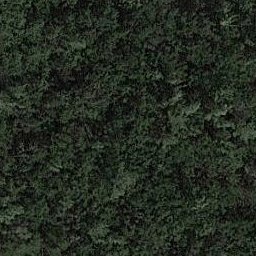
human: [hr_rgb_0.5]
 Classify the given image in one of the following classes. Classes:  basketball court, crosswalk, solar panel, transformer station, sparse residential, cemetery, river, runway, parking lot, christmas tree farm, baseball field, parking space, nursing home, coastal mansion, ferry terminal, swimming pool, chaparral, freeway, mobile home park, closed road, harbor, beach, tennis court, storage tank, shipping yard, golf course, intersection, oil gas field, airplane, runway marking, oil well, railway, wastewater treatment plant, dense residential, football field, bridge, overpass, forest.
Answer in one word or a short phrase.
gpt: forest